RGB frame:
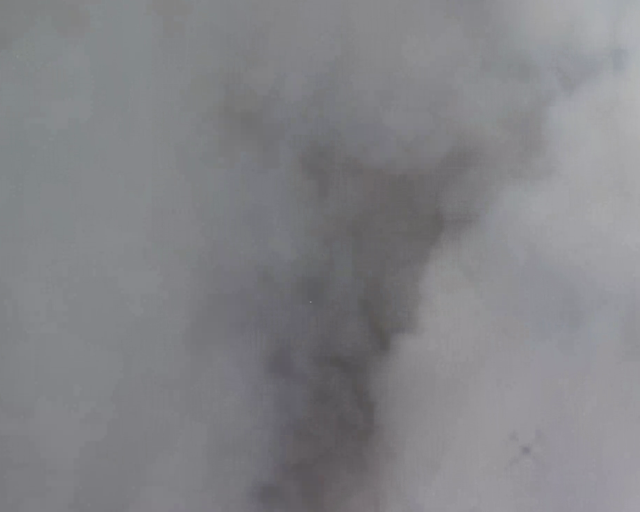
Thermal frame:
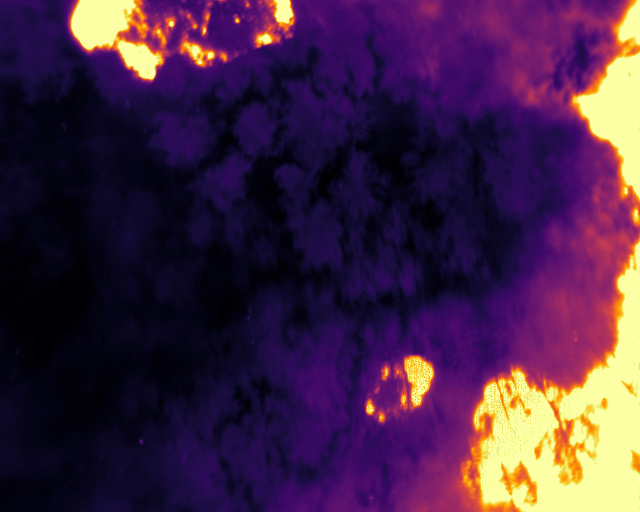
Captured: 2026-02-27 02:36:01
Pixels at or above 80 °C: 95520 (fraction of frame: 0.2915)